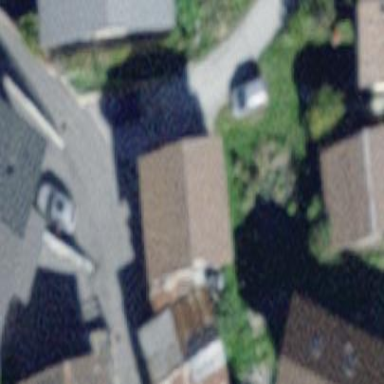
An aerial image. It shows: Simple and straightforward house.